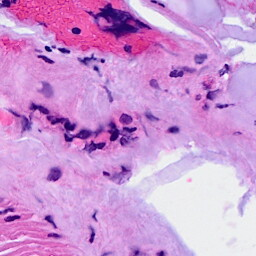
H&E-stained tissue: Breast